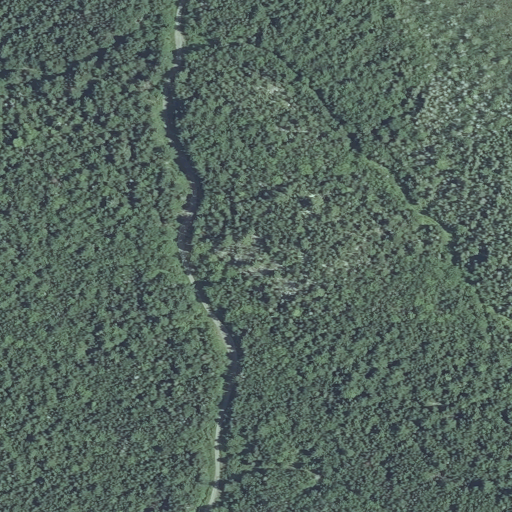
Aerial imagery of mountain in Maine named Hobart Meadow Mountain containing mixed forest, evergreen forest, woody wetlands, open development, deciduous forest, low intensity development, and herbaceous wetlands